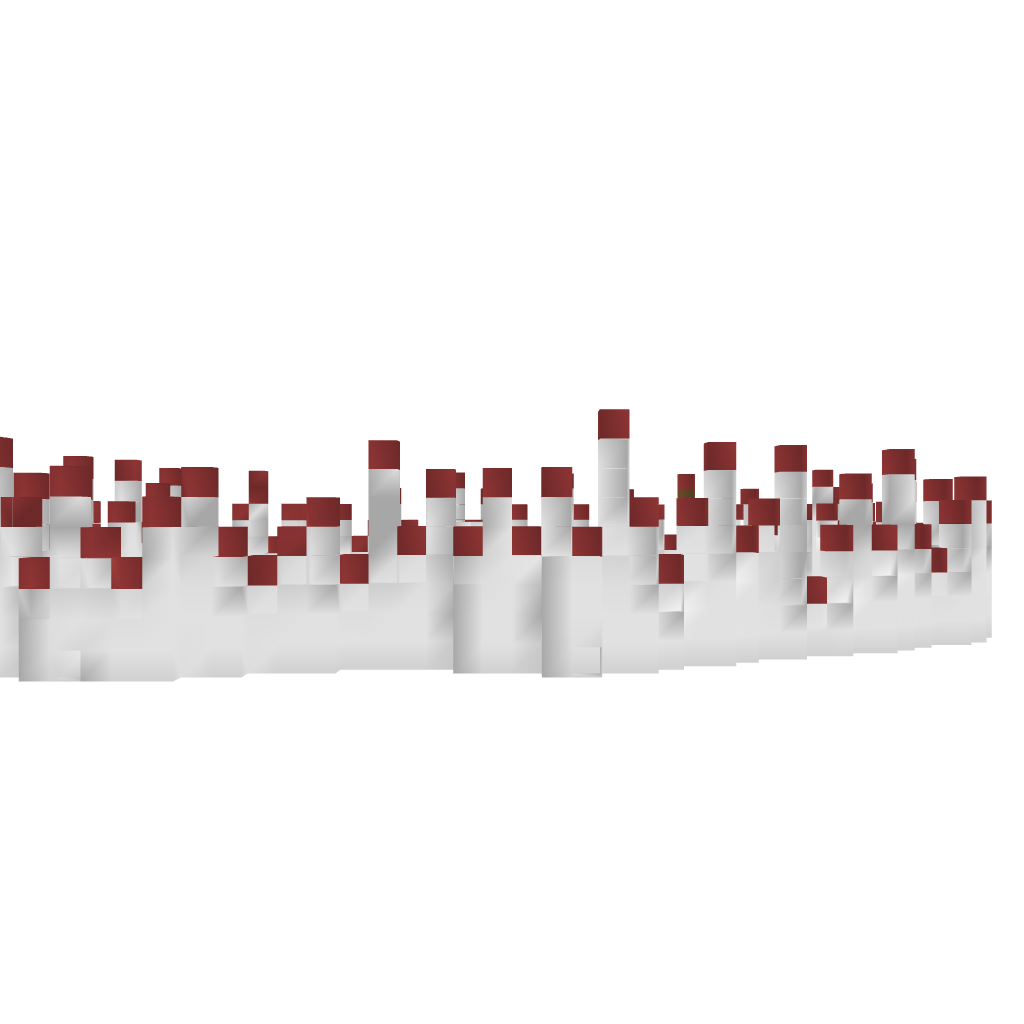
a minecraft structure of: Ice Arena good quality